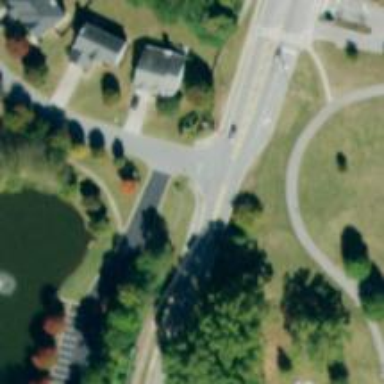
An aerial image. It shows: Unmarked crossing on the road.